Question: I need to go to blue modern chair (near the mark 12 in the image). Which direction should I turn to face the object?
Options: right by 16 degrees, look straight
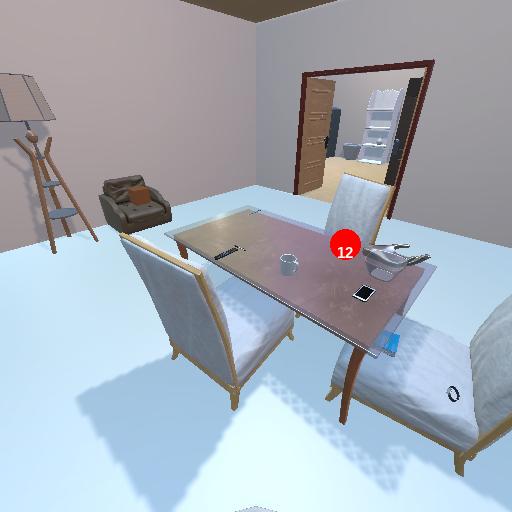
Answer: right by 16 degrees